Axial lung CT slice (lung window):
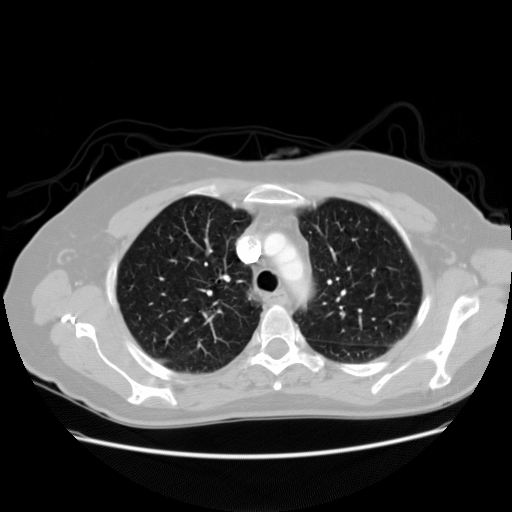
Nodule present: no